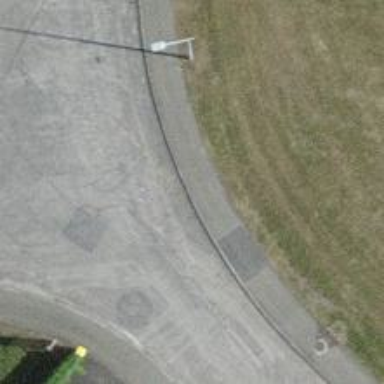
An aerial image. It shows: Sidewalk.